Question:
Y3 (Total forecast) = Sum of all actuals for the months that have actuals + Sum of all forecast for the remaining months where there are no actuals yet.
Currently, I am using this formula: Y3
'''
=SUMIF(A2:H2, Z2, A3:H3)+SUMIF(I2:X2, Y2, I3:X3)
'''
It works. But I have to manually update the formula every month when actual costs are in. So I want to set up a formula that dynamically changes the sum when the cell refers to "Actual" is not empty.
I've tried SUM with OFFSET, INDIRECT and ADDRESS. Nothing works for me so far.
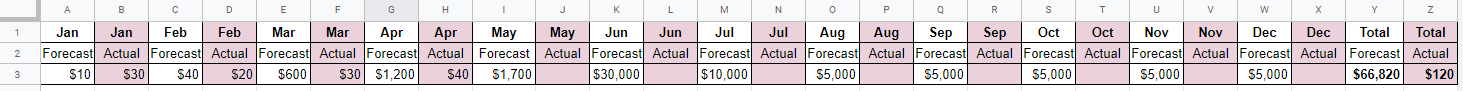
Answer: use in cell:
'''
=ARRAYFORMULA(SUM(FILTER(A3:X3, A2:X2="actual"),
INDIRECT(ADDRESS(3, MIN(IF(A3:X3="", COLUMN(A:X)-1, )))&":X3")))
'''
<URL>